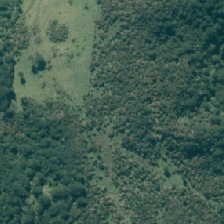
Land cover: manuka_kanuka